Aerial crown-view tile of a tropical tree (Barro Colorado Island, Panama), acquired 20240611:
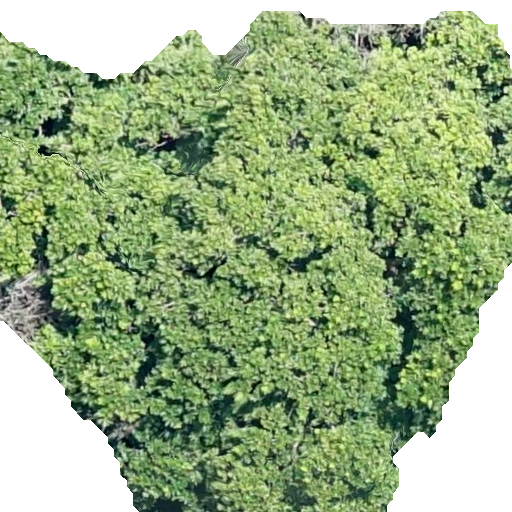
Species: Anacardium excelsum
GBIF accepted scientific name: Anacardium excelsum
Crown area: 373.742 m²